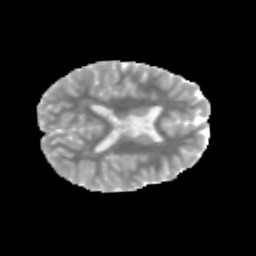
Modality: MD
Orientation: axial
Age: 11
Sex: female
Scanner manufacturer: siemens
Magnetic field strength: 3 T
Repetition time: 3.8 s
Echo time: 0.07 s